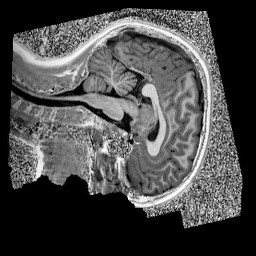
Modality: UNIT1
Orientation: sagittal
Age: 9
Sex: female
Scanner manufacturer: siemens
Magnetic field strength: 3 T
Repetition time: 4 s
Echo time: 0.00303 s